Question: I have the following mySQL query that basically searches for all products that contain 'rawganic' in the name.
It looks messy because Magento uses the Entity-attribute-value model which is pretty confusing, so I have lots of select queries to pull the data in (I'm sure there is probably a better way).
'''
SELECT entity_id As eID, value as PName,
(SELECT value from catalog_product_entity_varchar WHERE attribute_id = 152 and entity_id = eID) as Size,
(SELECT sku from catalog_product_entity WHERE entity_id = eID) as SKU,
(SELECT type_id from catalog_product_entity WHERE entity_id = eID) as Type,
(SELECT value from catalog_product_entity_decimal WHERE attribute_id = 75 and entity_id = eID) as RRP,
(SELECT value from catalog_product_entity_int WHERE attribute_id = 96 and entity_id = eID) as Status
FROM catalog_product_entity_varchar
WHERE (attribute_id = 71 and value like '%rawganic%')
'''
The result is:

This is great, except now I want to add another WHERE clause, where the Type must be 'simple' and the status is '1'.
The SELECT queries reference an alias 'eID' however I cannot use this in a WHERE clause. How can I add these extra WHERE clauses?
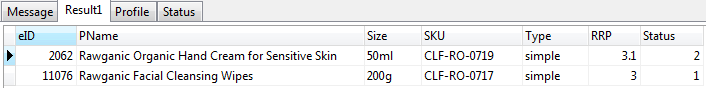
Answer: You can use HAVING:
'''
SELECT entity_id As eID, value as PName,
(SELECT value from catalog_product_entity_varchar WHERE attribute_id = 152 and entity_id = eID) as Size,
(SELECT sku from catalog_product_entity WHERE entity_id = eID) as SKU,
(SELECT type_id from catalog_product_entity WHERE entity_id = eID) as Type,
(SELECT value from catalog_product_entity_decimal WHERE attribute_id = 75 and entity_id = eID) as RRP,
(SELECT value from catalog_product_entity_int WHERE attribute_id = 96 and entity_id = eID) as Status
FROM catalog_product_entity_varchar
WHERE (attribute_id = 71 and value like '%rawganic%')
HAVING Type = 'Simple' AND Status = 1
'''